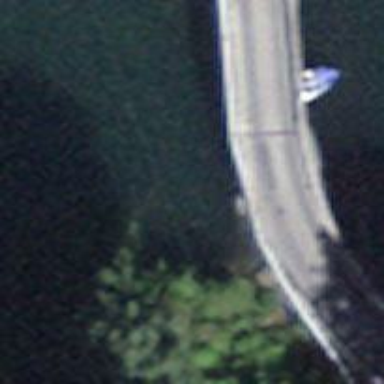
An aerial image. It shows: Unclassified road on asphalt surface with bridge.